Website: bh-photo
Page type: address-validator
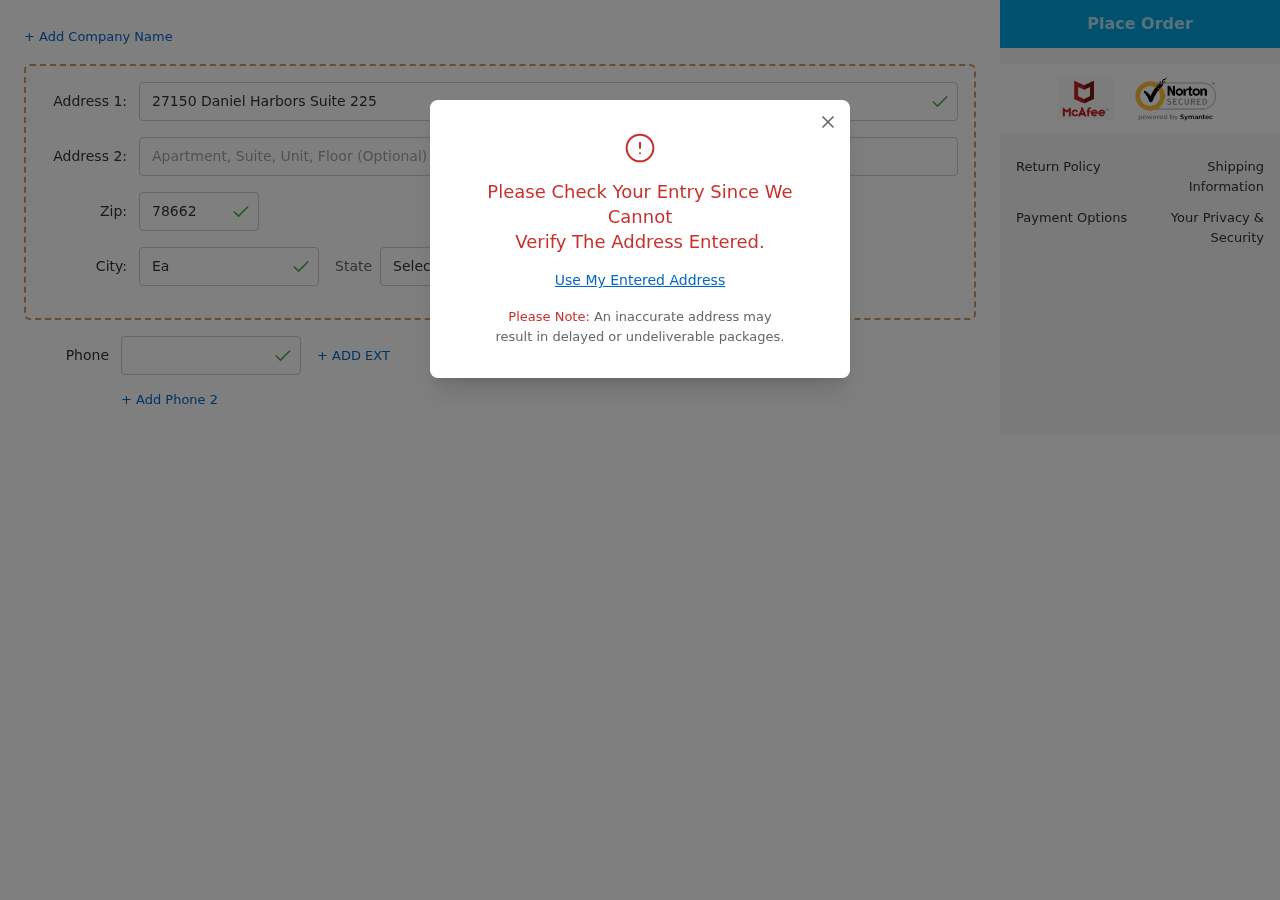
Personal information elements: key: PII_CITY
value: East James
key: PII_PHONE
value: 5787972341
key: PII_POSTCODE
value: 78662
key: PII_STATE_ABBR
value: RI
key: PII_STREET
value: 27150 Daniel Harbors Suite 225